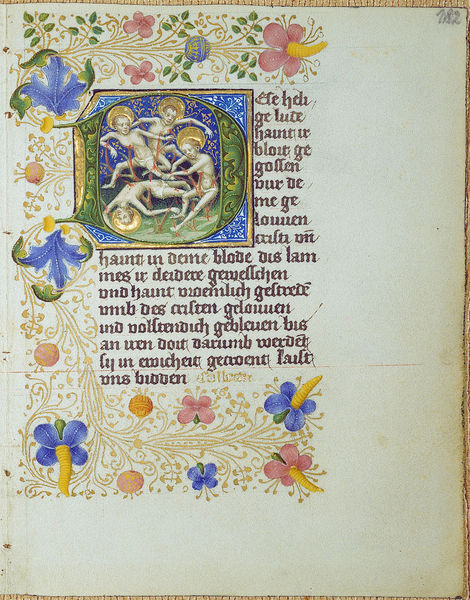
Titel: Lochner-Gebetsbuch
Künstler: Stefan Lochner
Institution: Darmstadt, Universitäts- und Landesbibliothek
Schlagwörter: blau, blätter, gelb, grün, menschen, blumen, brust, blüten, rot, alt, rahmen, krone, rosa, kinder, engel, ranken, schrift, farben, rand, floral, deutsch, blut, buch, druck, illustration, text, initiale, kugel, kugeln, buchdruck, buchseite, heiligenschein, nimbus, leiden, mittelalter, korinth, heilige, fraktur, handschrift, latein, bewohnt, buchmalerei, manuskript, glorien, stundenbuch, folio, florales, deusch, paginierung, althochdeutsch, d, nibus, bewohnte initiale, 182, ornamenre